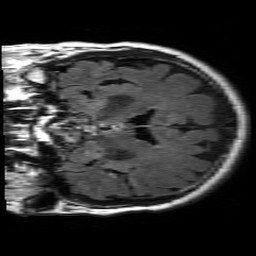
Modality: FLAIR
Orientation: coronal
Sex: male
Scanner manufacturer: philips
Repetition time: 11 s
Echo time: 0.125 s